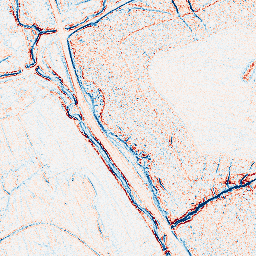
Category: edge_preserving
Decomposition family: bilateral
Decomposition parameters: d: 5
sigma_color: 50
sigma_space: 75
Upsampling method: quintic
Upsampling parameters: scale: 8
Upsampling scale: 8